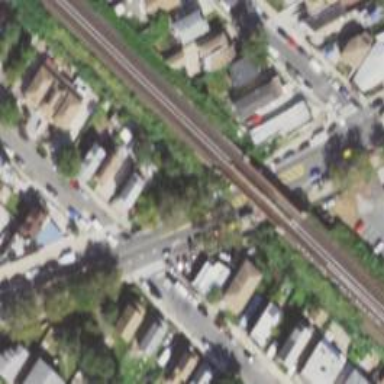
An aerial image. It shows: Railway bridge with electrified rail tracks.